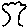
Label: tree